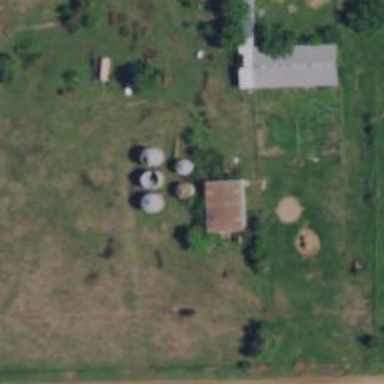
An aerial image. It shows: Silo.